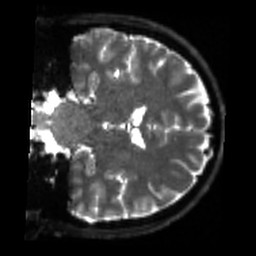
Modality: sbref
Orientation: coronal
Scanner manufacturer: siemens
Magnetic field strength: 3 T
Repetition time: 4 s
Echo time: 0.0594 s